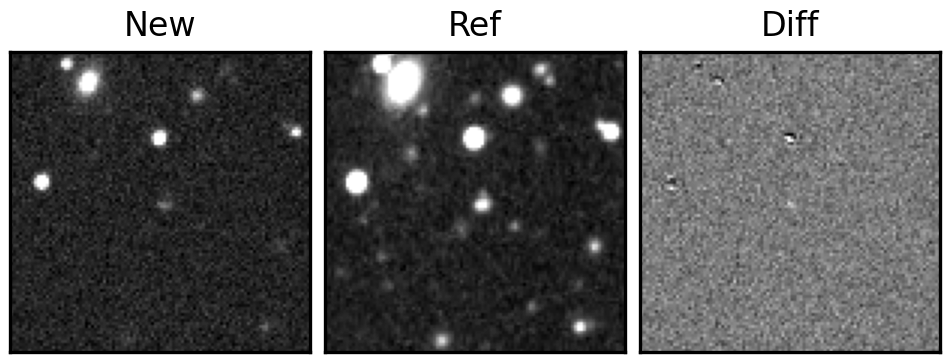
Label: real